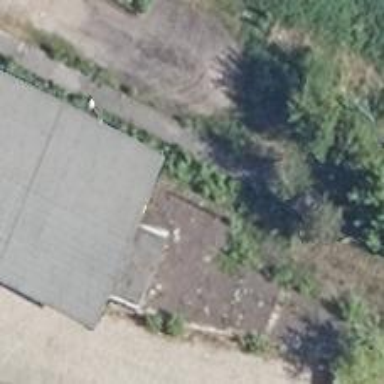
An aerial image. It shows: Abandoned railway.